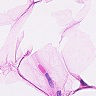
Metastatic tissue present: no